Question: Use ggplot to selectively label only lines whose last points are above a certain y value.
I'm aware of the 'geom_text()' function and directlabels package but I can't identify a way in their documentation to selectively label lines in the way I described above.
'''
ID <- c(rep("ID1", 5), rep("ID2", 5), rep("ID3", 5), rep("ID4", 5), rep("ID5", 5))
Y <- c(1, 2, 3, 4, 5,
10, 20, 30, 40, 1,
5, 10, 15, 10, 60,
50, 30, 20, 25, 10,
20, 25, 30, 35, 50)
Year <- c(rep(seq(2000 ,2004), 5))
DATA <- data.frame(ID, Year, Y)
'''
'''
ggplot(data=DATA, aes(Year, Y)) +
geom_line(aes(y=Y, x=Year, color=ID)) +
theme_bw()
'''

In the case of the above plot, is there a way to use 'gg_text()', directlabels, or any other functions to automatically (rather than manually) label only the lines whose last point is 'Y >= 50' (the purple and green lines) according to their IDs?
Thanks a lot for your help!
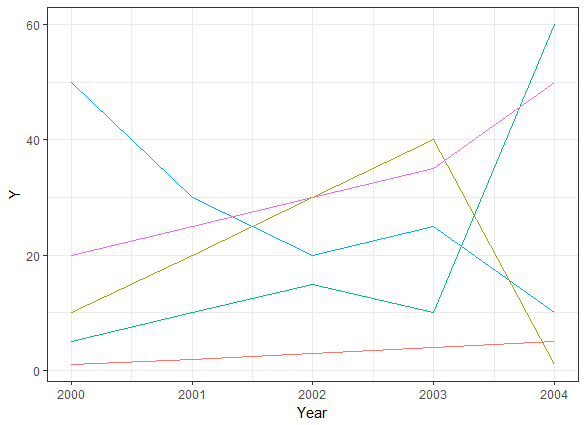
Answer: You can add the labels on the fly if you wish by filtering the data to get the appropriate label locations. For example:
'''
ggplot(data=DATA, aes(Year, Y, color=ID)) +
geom_line() +
geom_text(data=DATA %>% group_by(ID) %>%
arrange(desc(Year)) %>%
slice(1) %>%
filter(Y >= 50),
aes(x = Year + 0.03, label=ID), hjust=0) +
theme_bw() +
guides(colour=FALSE) +
expand_limits(x = max(DATA$Year) + 0.03)
'''
<URL>